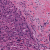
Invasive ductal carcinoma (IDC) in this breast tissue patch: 0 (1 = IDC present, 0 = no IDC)